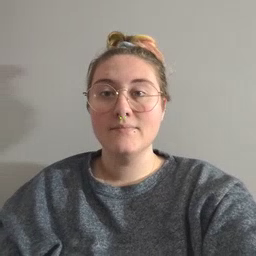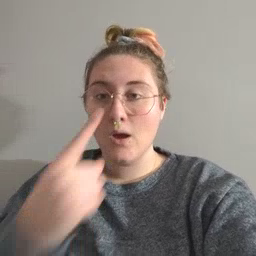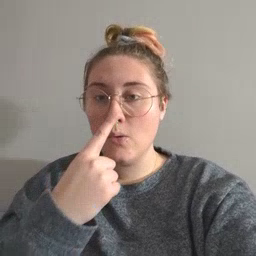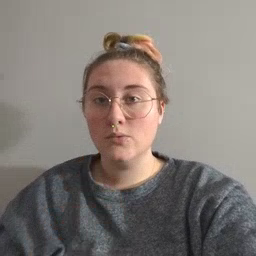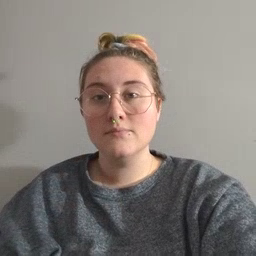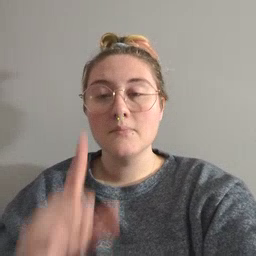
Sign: nose